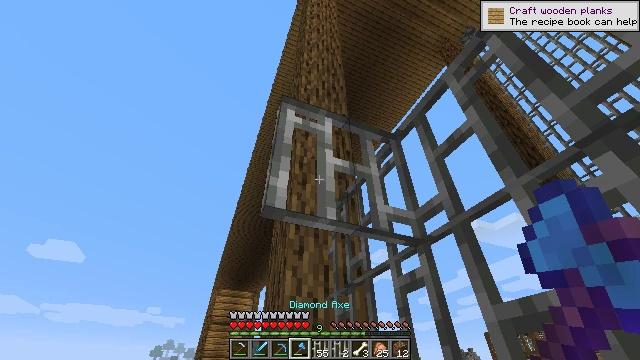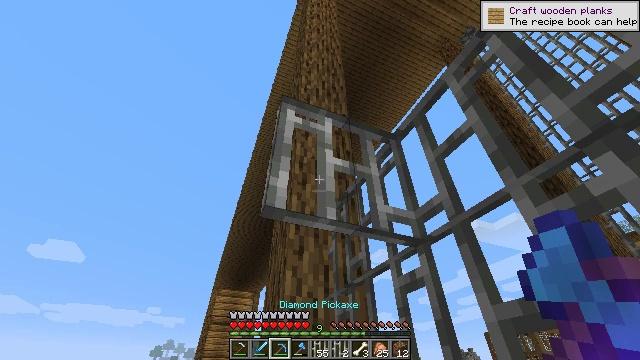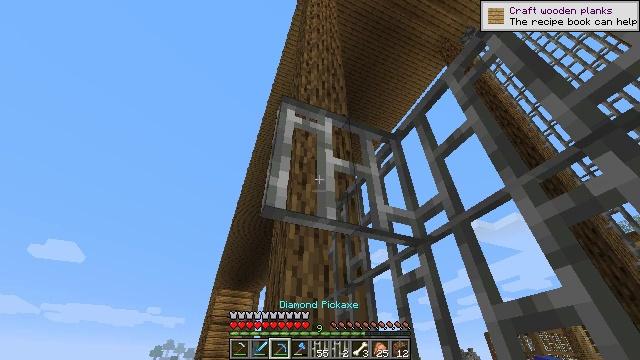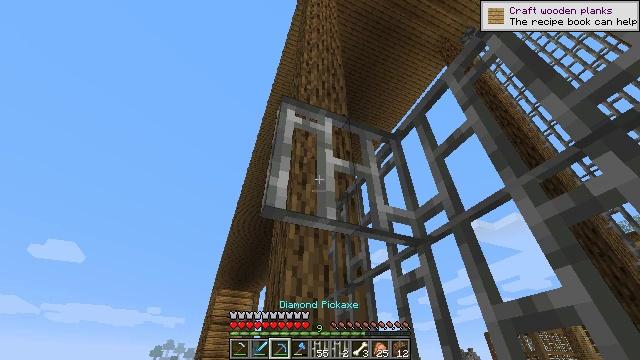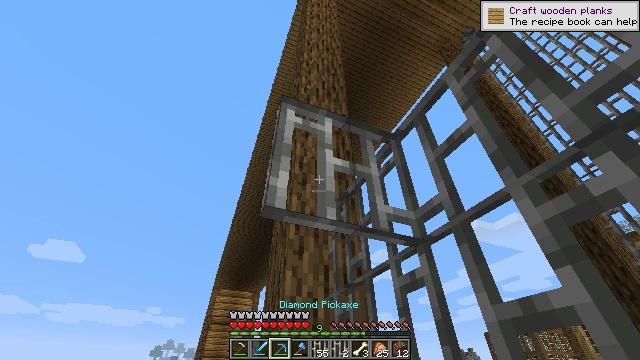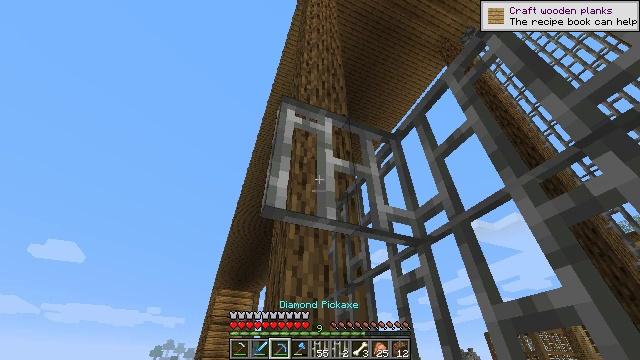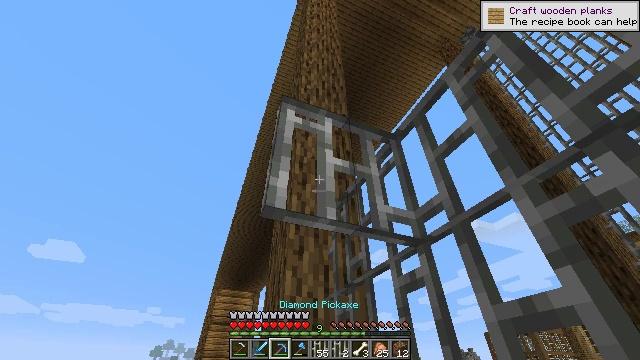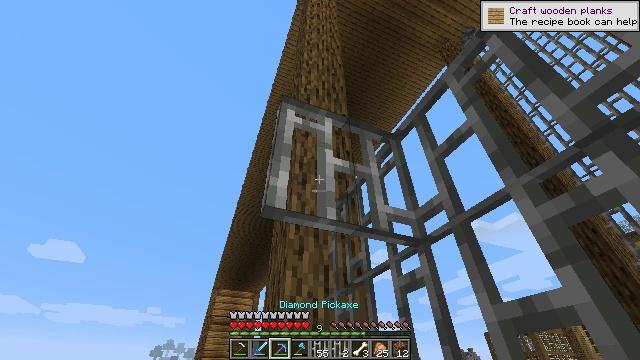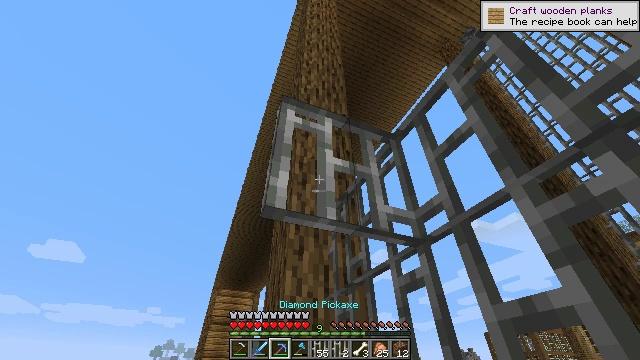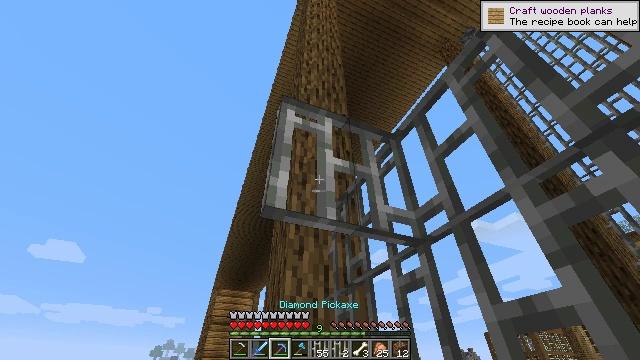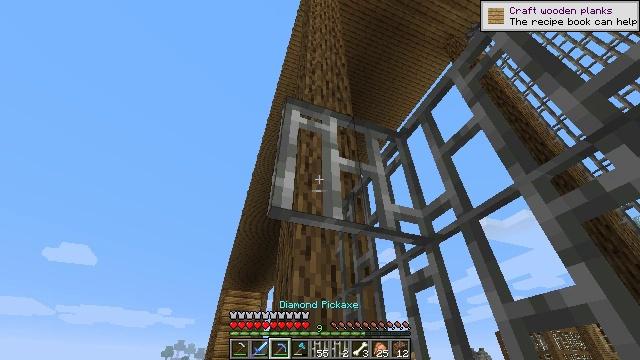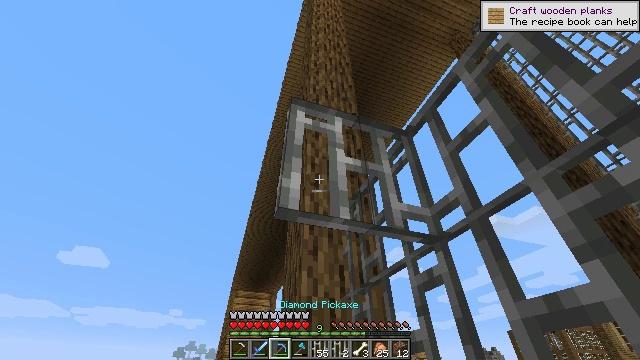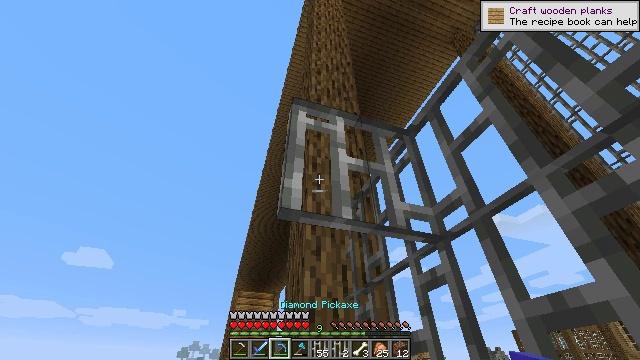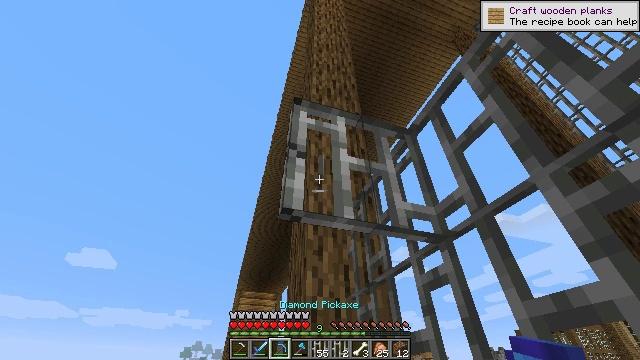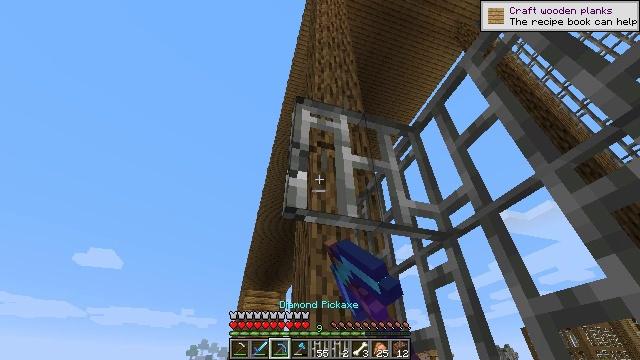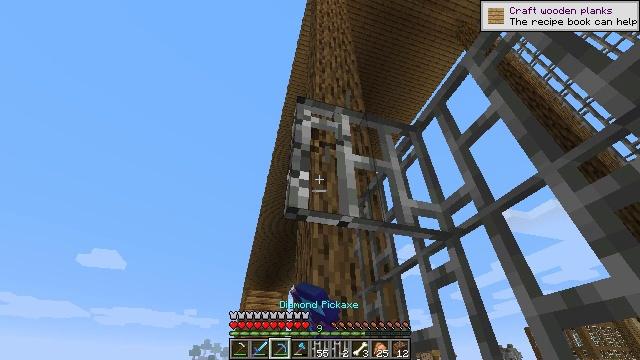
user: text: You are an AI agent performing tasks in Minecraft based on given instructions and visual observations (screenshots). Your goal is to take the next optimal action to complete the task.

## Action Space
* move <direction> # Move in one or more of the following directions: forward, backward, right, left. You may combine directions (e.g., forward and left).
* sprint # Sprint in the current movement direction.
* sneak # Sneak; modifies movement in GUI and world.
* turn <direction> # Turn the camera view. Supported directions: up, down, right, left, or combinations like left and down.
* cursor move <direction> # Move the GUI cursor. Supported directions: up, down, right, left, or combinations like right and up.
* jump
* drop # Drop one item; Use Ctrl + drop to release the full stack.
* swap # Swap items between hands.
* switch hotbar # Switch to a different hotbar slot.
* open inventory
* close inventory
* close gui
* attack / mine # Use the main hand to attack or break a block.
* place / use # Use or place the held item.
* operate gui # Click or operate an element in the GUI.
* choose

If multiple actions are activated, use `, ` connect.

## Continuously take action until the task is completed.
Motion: motion action
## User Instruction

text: Destroy the iron bars to open a path.
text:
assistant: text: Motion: sneak
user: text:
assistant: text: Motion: sneak
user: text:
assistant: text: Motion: sneak
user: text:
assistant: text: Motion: sneak
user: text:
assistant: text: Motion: sneak
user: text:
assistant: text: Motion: sneak
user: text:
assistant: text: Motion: sneak
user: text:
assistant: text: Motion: sneak
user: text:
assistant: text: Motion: sneak
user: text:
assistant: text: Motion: sneak, turn left
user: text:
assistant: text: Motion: sneak, turn left
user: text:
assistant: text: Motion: sneak
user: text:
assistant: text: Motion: sneak, attack / mine
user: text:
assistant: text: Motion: sneak, attack / mine
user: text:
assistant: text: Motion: sneak, attack / mine
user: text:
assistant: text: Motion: sneak, attack / mine
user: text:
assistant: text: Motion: sneak, attack / mine
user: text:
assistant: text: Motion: sneak, attack / mine
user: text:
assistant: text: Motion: sneak, attack / mine
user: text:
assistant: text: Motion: sneak, attack / mine
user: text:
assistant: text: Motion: sneak, attack / mine
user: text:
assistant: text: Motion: sneak, attack / mine
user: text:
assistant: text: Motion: sneak, attack / mine